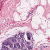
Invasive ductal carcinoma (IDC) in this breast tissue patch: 0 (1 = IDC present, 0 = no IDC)